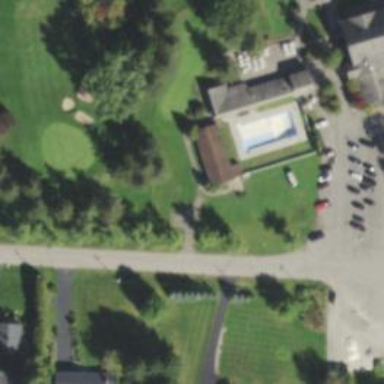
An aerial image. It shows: Path for both roads and golfers.